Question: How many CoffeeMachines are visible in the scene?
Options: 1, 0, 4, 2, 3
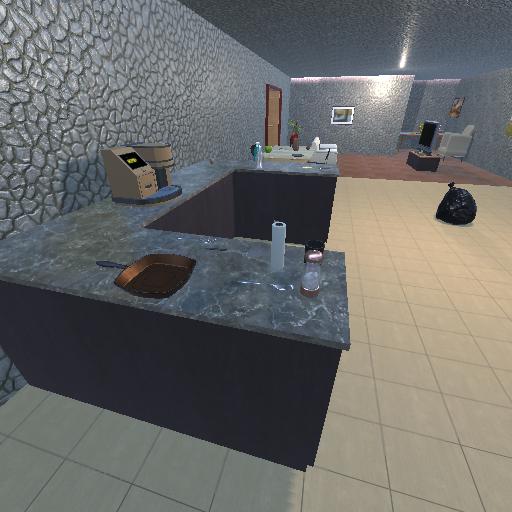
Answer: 1